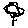
Label: flower